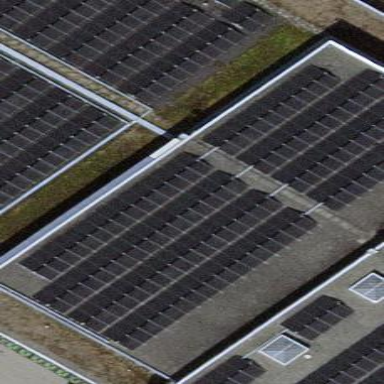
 consisting of solar photovoltaic panels."